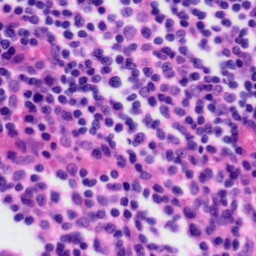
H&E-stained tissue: Tonsil